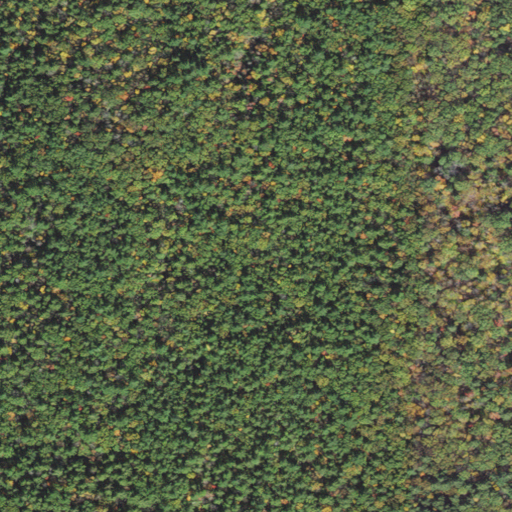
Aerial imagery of ridge(s) in Vermont named Rocky Ridge containing evergreen forest, deciduous forest, and mixed forest